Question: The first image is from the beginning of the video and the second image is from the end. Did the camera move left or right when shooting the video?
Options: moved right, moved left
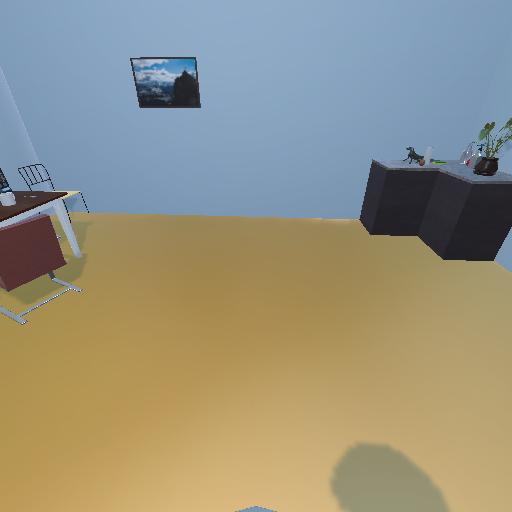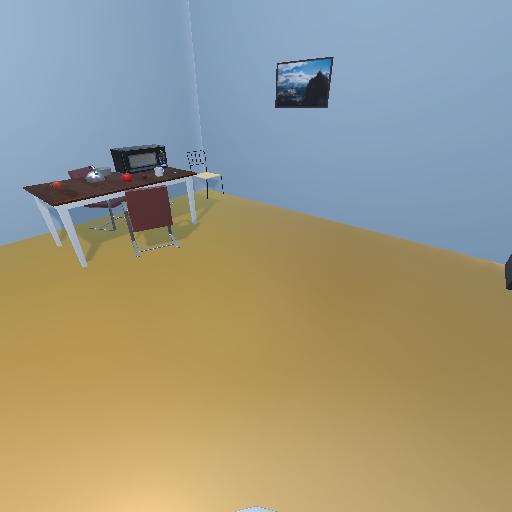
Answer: moved right